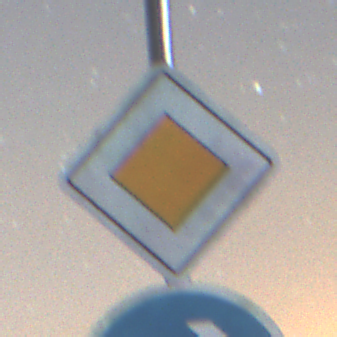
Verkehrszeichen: Vorfahrtsstrasse
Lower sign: VorgeschriebeneFahrtrichtungRechts
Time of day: Night
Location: Outdoor (Nature)
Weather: Clear
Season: NotSpecified
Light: Natural